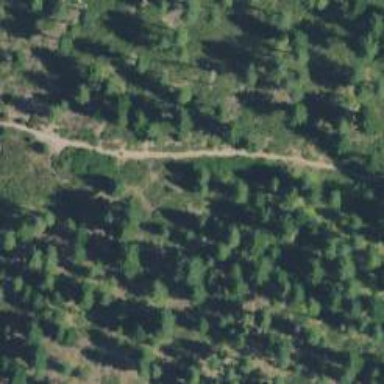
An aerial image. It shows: Path.